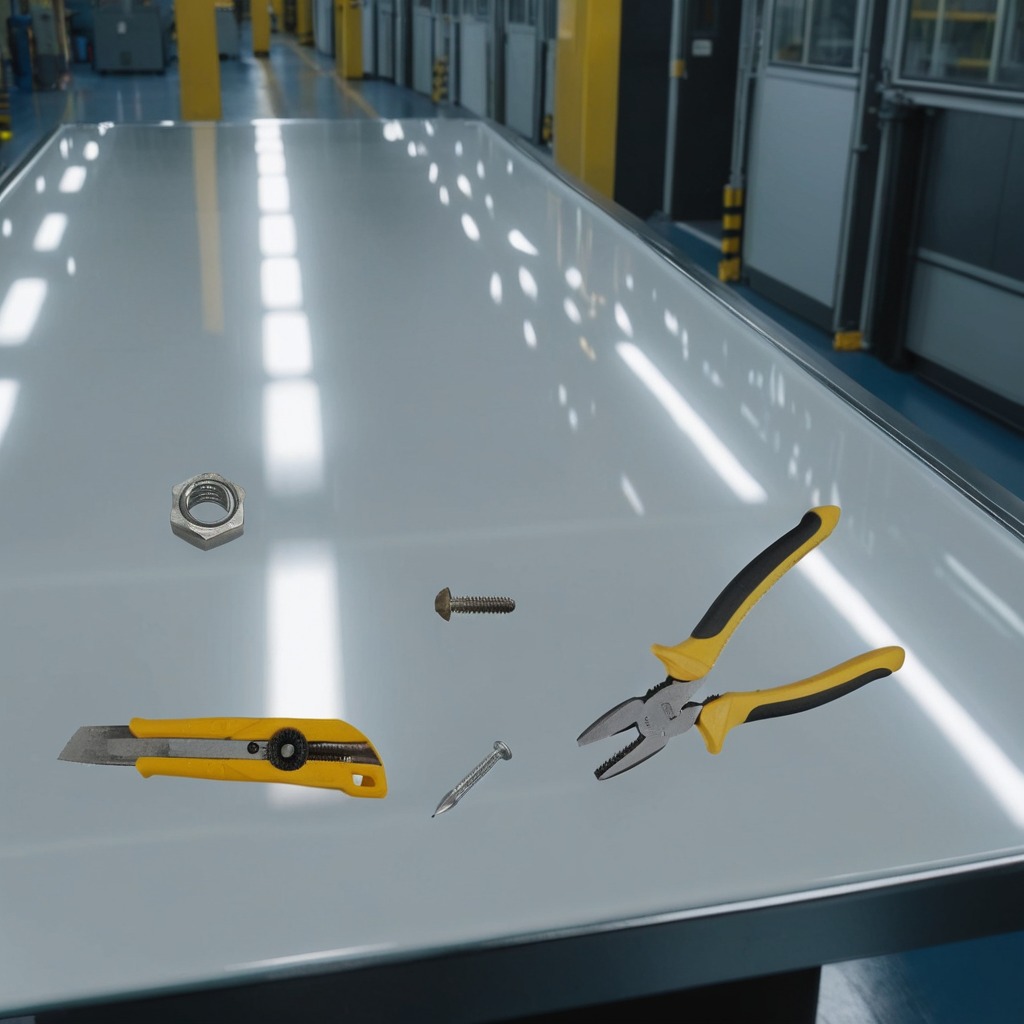
A utility knife, a metal machine screw, an iron nail, a pair of pliers, and a metal nut are lying on the table.